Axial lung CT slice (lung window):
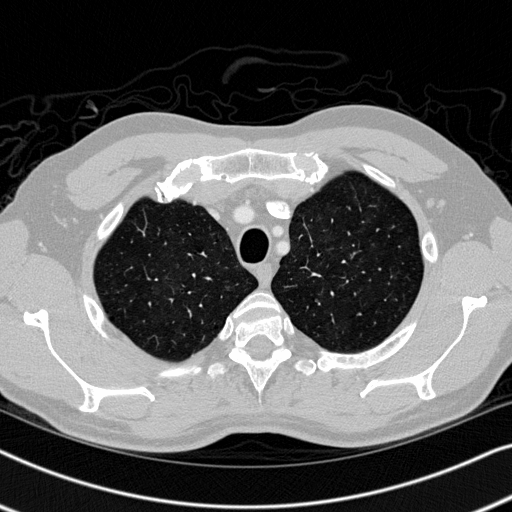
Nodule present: yes
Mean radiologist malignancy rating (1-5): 2.5